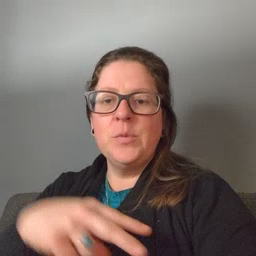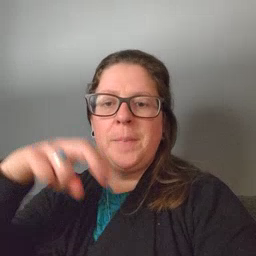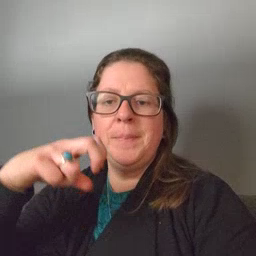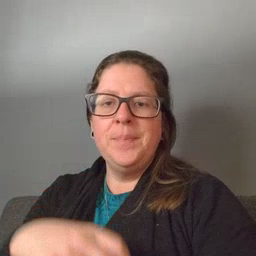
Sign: jump